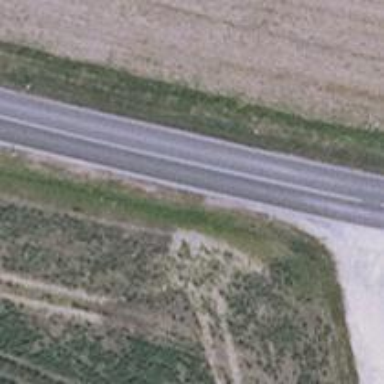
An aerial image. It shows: Asphalt road classified as primary highway.